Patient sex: M
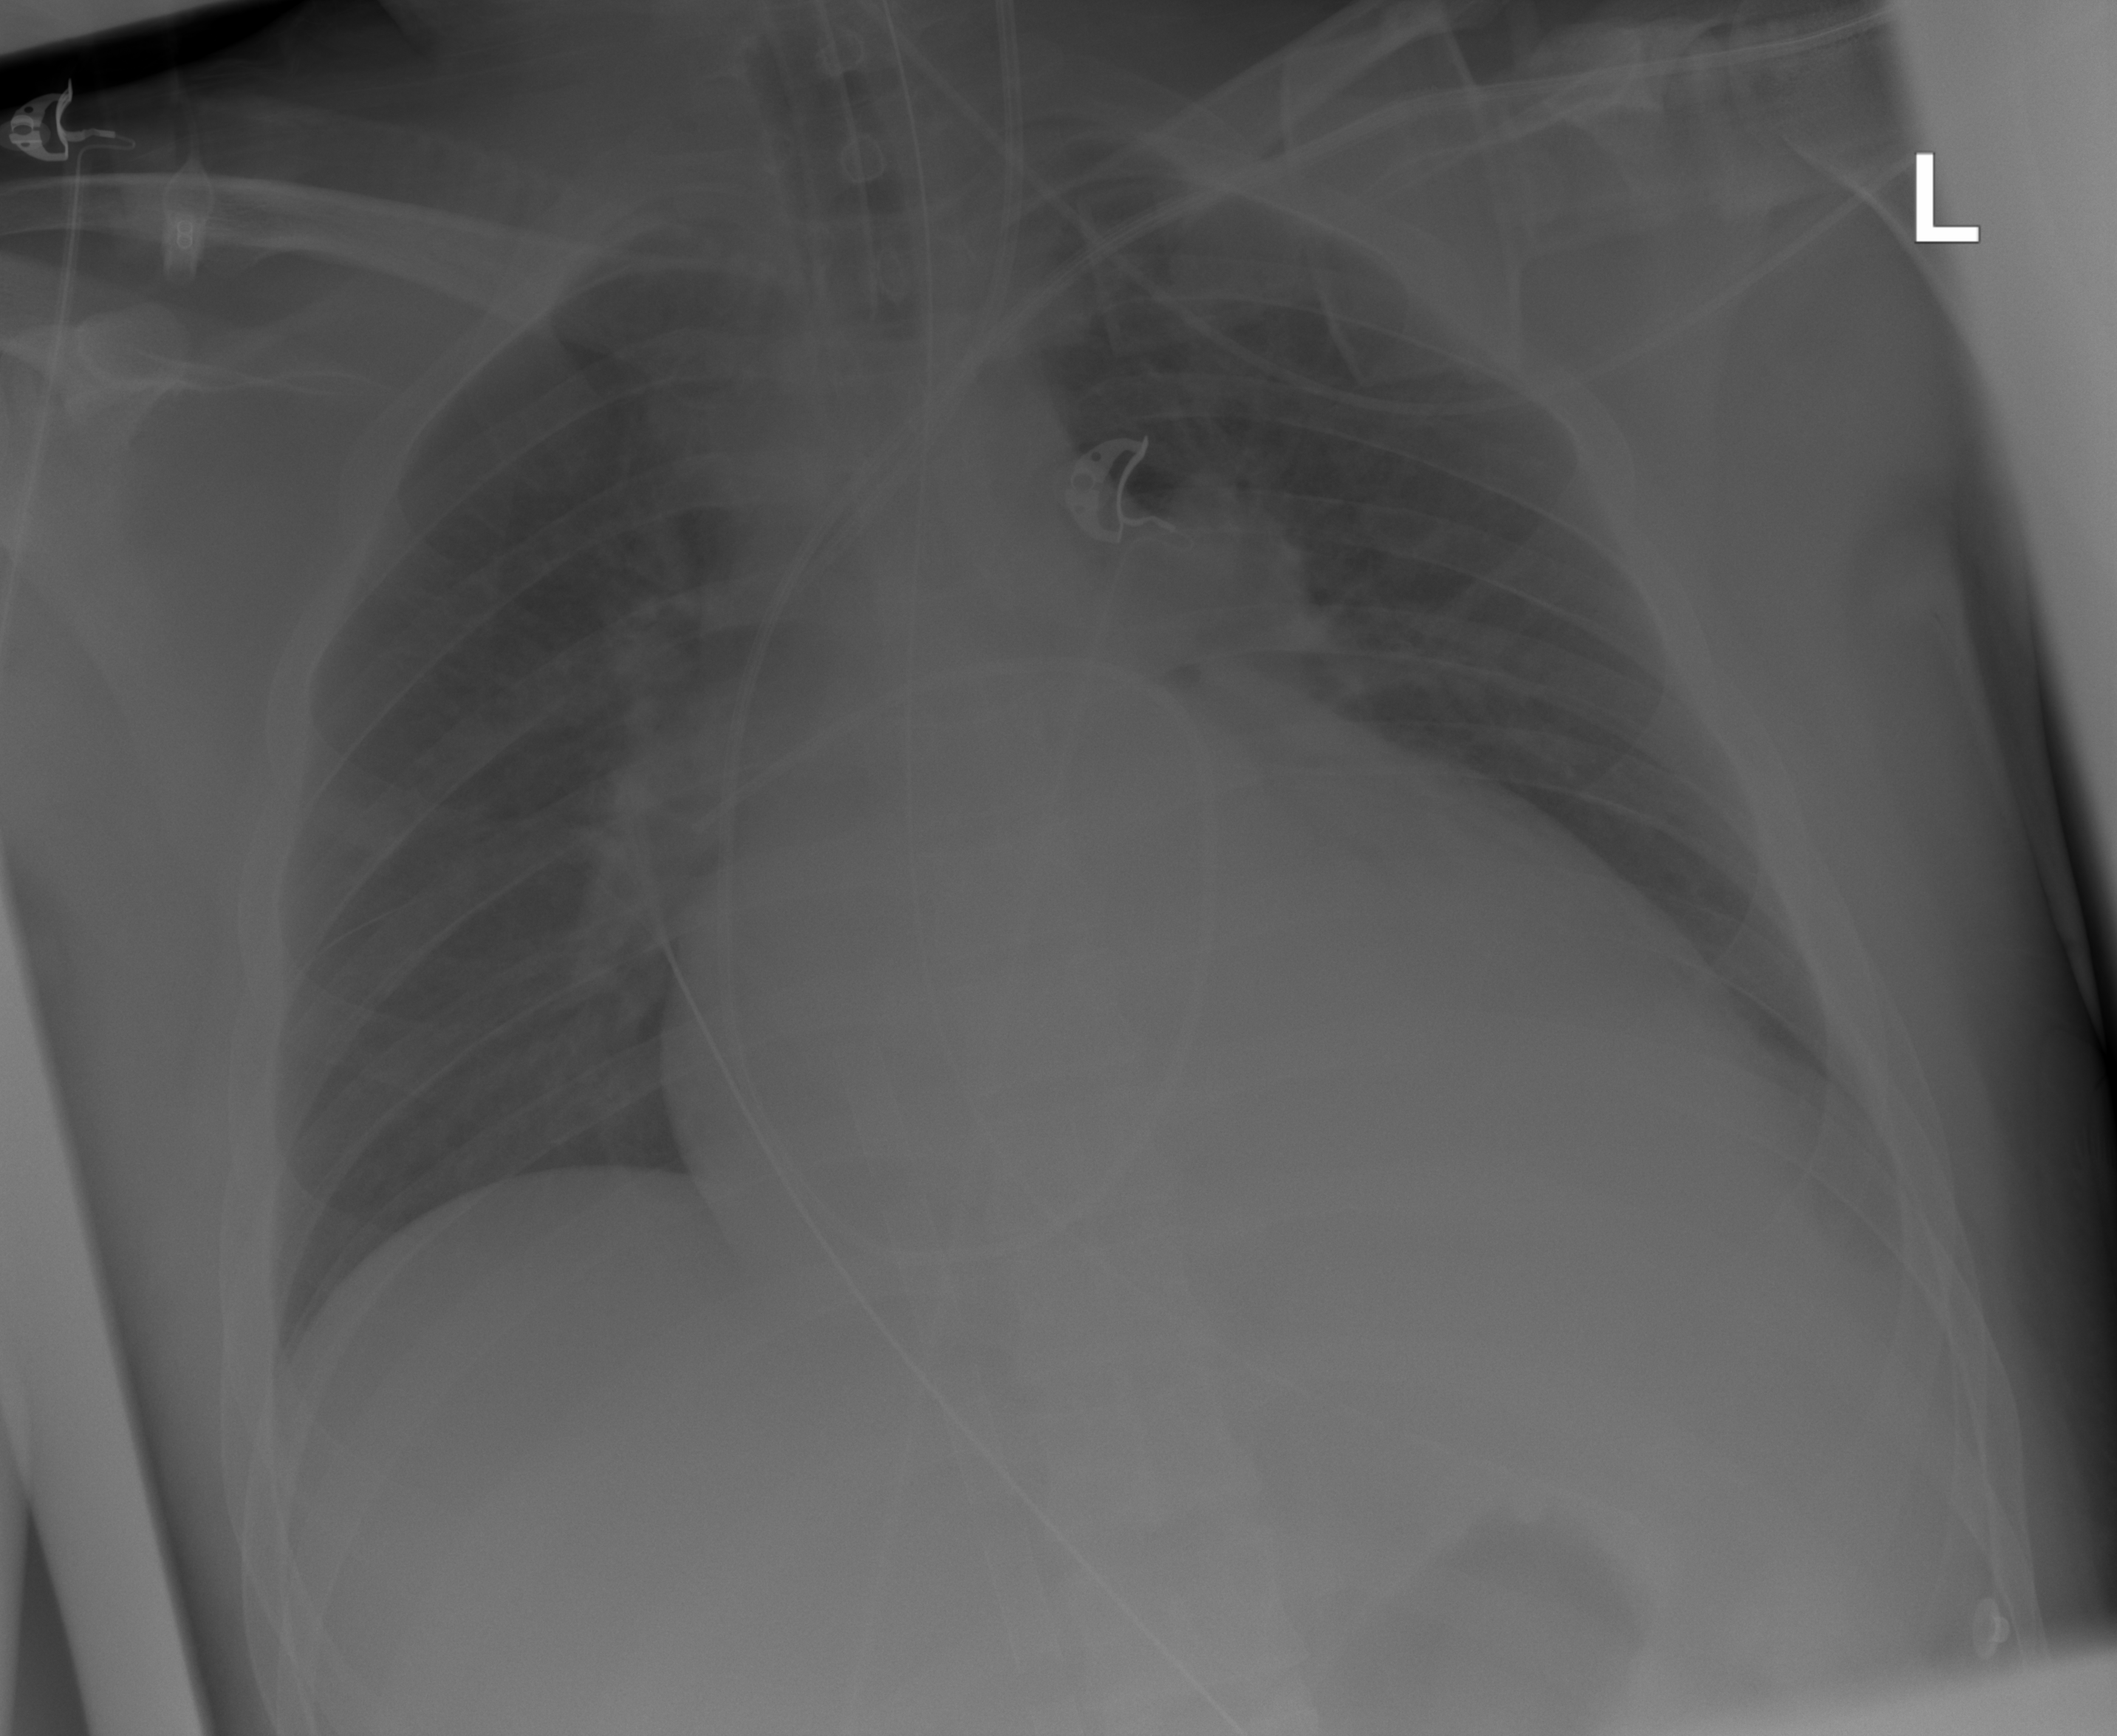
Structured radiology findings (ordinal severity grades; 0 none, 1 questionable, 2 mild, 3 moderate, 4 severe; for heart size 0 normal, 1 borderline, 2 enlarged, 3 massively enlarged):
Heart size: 3
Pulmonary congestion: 2
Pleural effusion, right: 0
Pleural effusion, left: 2
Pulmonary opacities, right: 1
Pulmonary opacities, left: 1
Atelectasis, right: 1
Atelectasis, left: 2